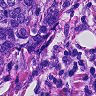
Metastatic tissue present: yes